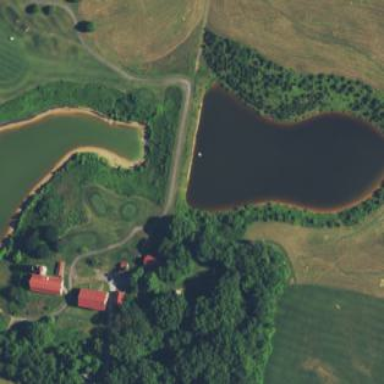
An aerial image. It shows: Water hazard in golf course. The hazard is natural water feature.